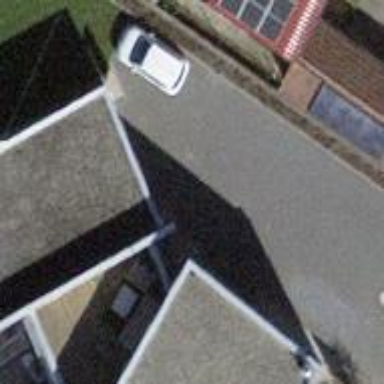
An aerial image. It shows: Garage building.